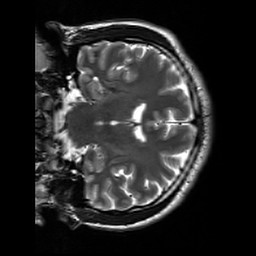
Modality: T2w
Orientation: coronal
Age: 32
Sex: male
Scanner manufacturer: siemens
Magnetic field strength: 3 T
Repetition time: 7 s
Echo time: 0.09 s